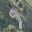
Label: 9